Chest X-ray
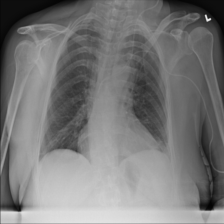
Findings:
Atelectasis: negative
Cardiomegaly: negative
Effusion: negative
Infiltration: negative
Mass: negative
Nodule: negative
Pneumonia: negative
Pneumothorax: negative
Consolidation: negative
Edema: negative
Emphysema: negative
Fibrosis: negative
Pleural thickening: negative
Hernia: negative